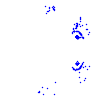
Particle: kaon